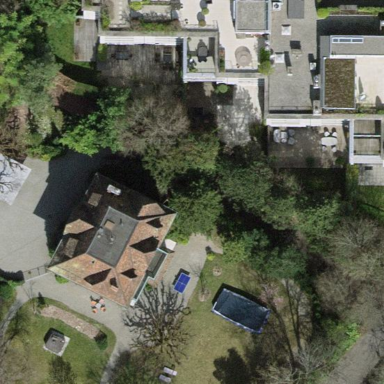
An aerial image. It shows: Garden enclosed by fence.